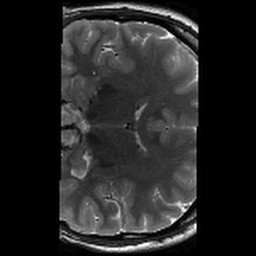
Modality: T2w
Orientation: coronal
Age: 22
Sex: female
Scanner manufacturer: siemens
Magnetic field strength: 3 T
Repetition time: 8.02 s
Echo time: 0.08 s